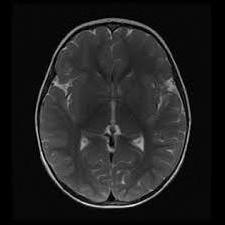
Label: notumor